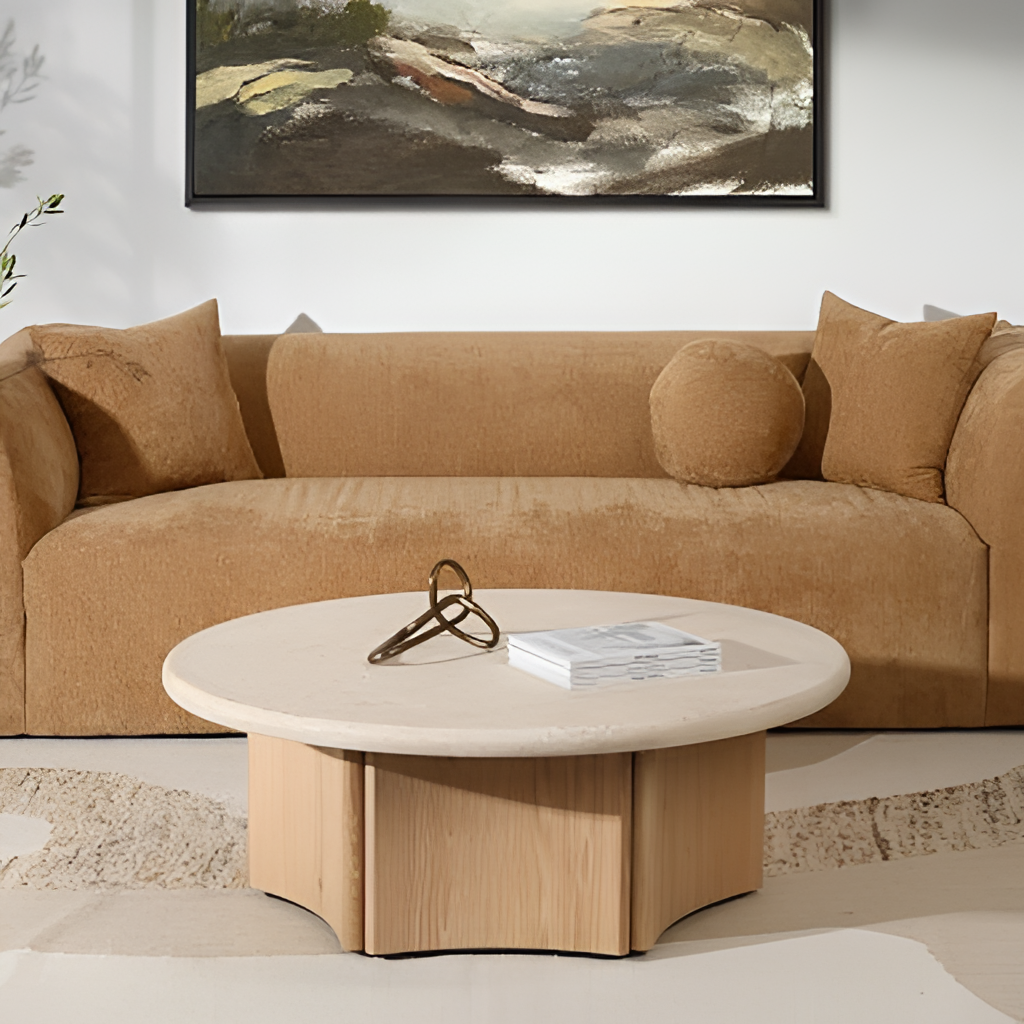
living room, caramel fabric sofa, paint wallpaper, with solid pattern, modern, rug flooring, with abstract pattern